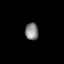
Tissue: lung
Cell type: Epithelial cells
Senescence score: 0.137
Nuclear area (px): 221
Mean DAPI intensity: 135.466